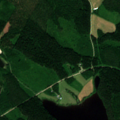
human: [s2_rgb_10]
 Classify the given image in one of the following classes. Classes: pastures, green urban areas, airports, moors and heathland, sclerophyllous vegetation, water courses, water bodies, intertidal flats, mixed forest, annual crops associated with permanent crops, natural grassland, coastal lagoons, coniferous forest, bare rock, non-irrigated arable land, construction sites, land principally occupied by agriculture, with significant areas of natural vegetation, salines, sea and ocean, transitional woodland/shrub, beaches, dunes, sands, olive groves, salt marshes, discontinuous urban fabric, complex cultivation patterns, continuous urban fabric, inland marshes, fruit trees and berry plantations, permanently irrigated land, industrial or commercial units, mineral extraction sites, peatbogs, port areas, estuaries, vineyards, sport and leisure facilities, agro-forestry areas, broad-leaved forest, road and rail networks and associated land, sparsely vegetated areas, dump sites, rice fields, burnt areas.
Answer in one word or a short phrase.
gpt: coniferous forest, mixed forest, water bodies